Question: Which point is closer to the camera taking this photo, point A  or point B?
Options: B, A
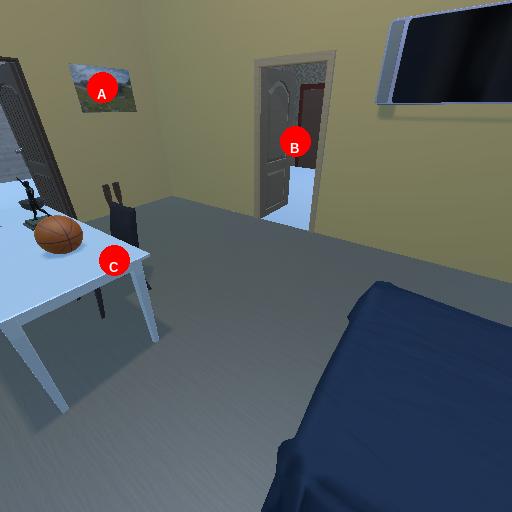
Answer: B